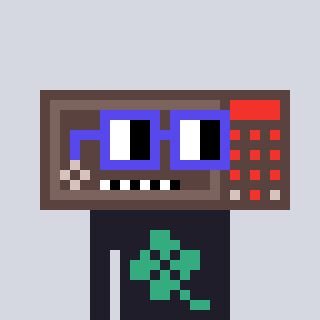
a pixel art character with square blue glasses, a wallsafe-shaped head and a grayscale-colored body on a cool background